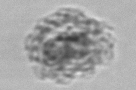
Label: Emiliania_huxleyi